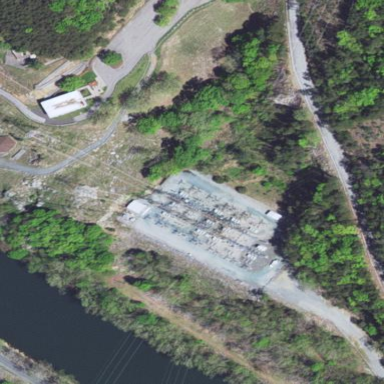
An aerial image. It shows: Fenced power substation at the transmission level.